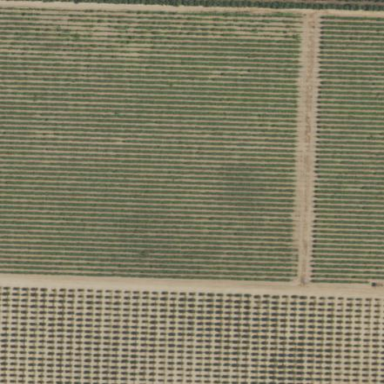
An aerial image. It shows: Vineyard.